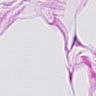
Metastatic tissue present: no